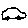
Label: car